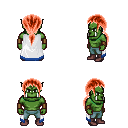
a pixel art fantasy rpg character, male body template, orc, green skin, white trimmed cape, teal pants, red ponytail hairstyle, leather bracers, maroon shoes, four views (front, back, left, right), 2x2 character sprite sheet, small pixel art, hard edges, no anti-aliasing